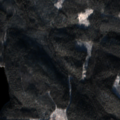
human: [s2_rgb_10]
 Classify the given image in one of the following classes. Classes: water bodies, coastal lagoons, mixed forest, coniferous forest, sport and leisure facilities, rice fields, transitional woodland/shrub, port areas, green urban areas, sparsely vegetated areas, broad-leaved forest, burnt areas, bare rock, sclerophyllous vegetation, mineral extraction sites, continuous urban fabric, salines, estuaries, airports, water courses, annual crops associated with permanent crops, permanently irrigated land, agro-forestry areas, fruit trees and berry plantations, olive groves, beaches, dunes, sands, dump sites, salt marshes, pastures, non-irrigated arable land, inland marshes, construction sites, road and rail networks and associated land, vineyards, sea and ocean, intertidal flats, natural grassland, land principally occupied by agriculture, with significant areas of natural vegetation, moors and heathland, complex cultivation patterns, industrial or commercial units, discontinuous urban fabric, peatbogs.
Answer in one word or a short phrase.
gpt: coniferous forest, mixed forest